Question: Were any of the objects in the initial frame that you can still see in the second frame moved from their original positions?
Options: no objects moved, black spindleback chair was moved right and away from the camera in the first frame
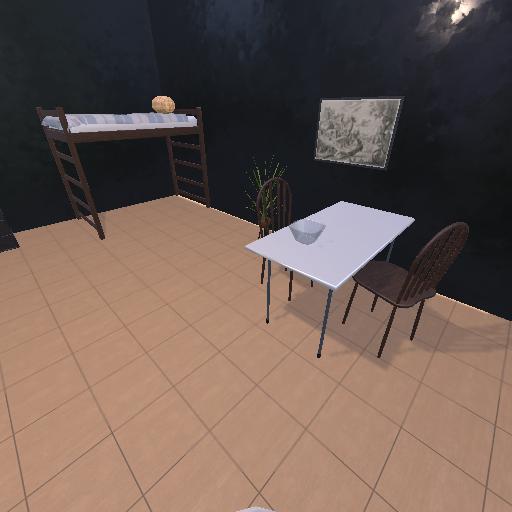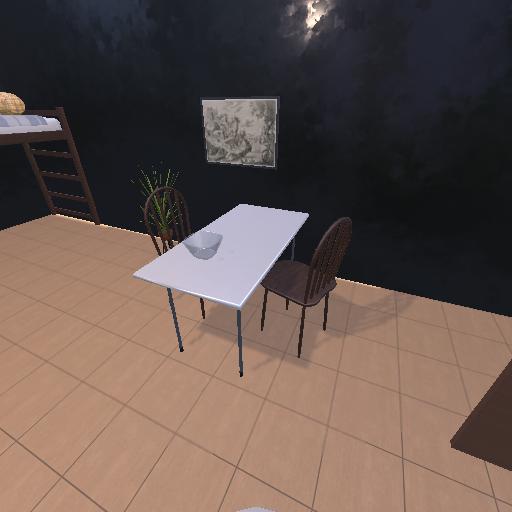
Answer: no objects moved